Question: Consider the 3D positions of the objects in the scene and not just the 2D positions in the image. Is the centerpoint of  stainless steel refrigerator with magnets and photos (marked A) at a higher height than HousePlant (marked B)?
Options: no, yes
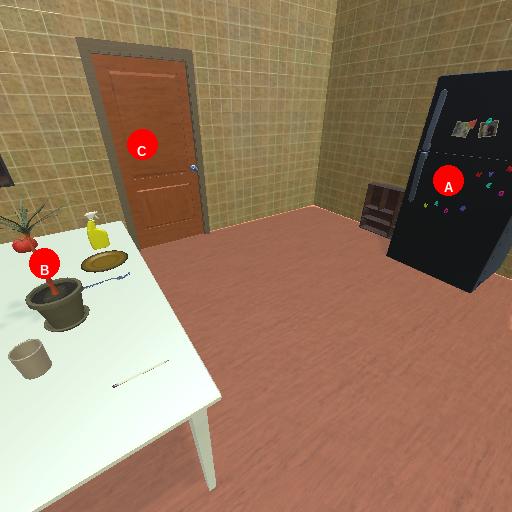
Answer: no